Question: I'm new to angular and I'm working through some tutorials, but can't seem to find out how to get a variable to quit flashing right before page load... Has anyone run into this problem before?
{{ name }} shows for a split second and then goes away. Just trying to get it to not show for a split second.

Thanks in advance!
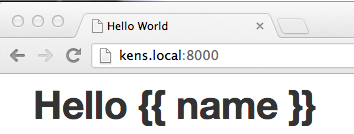
Answer: You can also use <URL> to suppress the html templates output before the actual binding occurs.